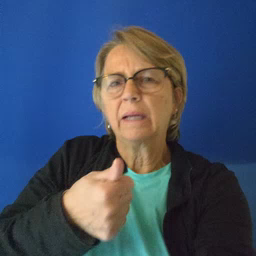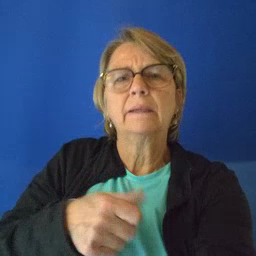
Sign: hide